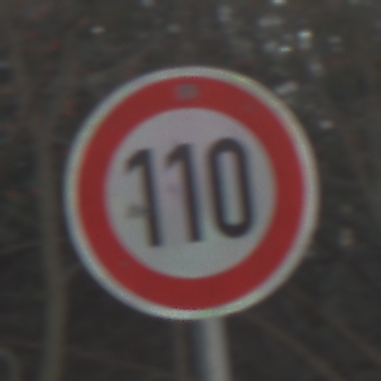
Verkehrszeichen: Geschwindigkeit110
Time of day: SunriseSunset
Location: Outdoor (Nature)
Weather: Clear
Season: Winter
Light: Natural